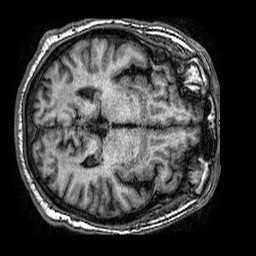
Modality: T1w
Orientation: axial
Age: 53
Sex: male
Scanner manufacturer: philips
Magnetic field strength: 1.5 T
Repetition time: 0.007024 s
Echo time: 0.003172 s